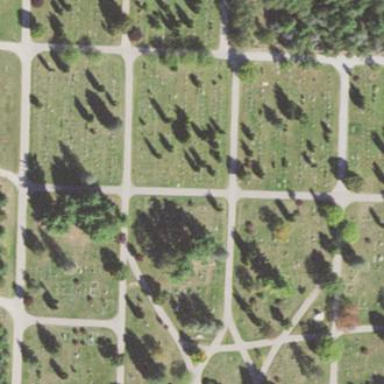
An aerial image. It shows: Sector within cemetery.